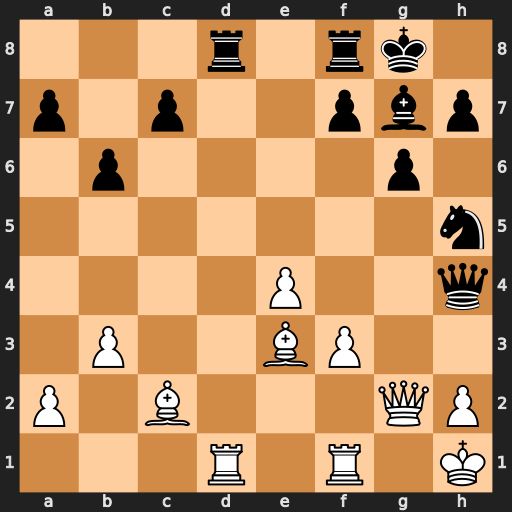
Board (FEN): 3r1rk1/p1p2pbp/1p4p1/7n/4P2q/1P2BP2/P1B3QP/3R1R1K
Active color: w
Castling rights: -
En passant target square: -
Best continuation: Bg5 Ng3+ Qxg3